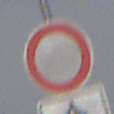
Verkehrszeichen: VerbotFahrzeugeAllerArt
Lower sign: EinspurigeFahrzeugeFrei3
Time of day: MorningAfternoon
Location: Outdoor (Nature)
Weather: PartlyCloudy
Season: NotSpecified
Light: Natural